Interaction volume radius: 5 \u00c5
Interaction volume height: 15 \u00c5
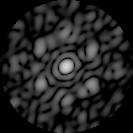
Disorder parameter: 0.6652